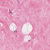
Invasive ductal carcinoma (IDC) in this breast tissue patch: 0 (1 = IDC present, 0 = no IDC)